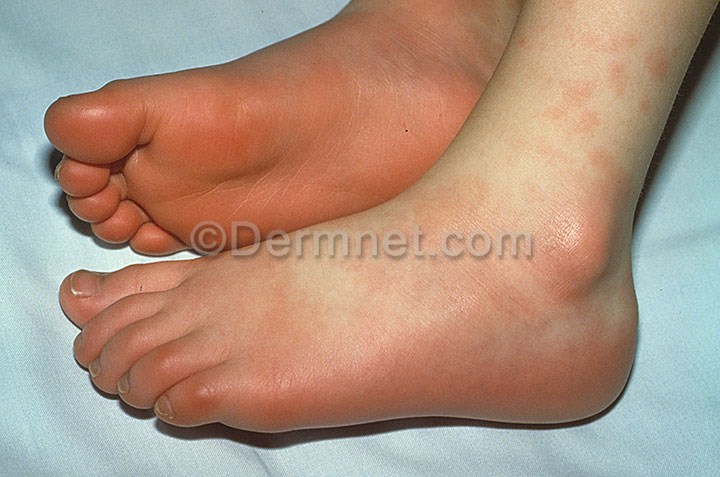
Disease: Exanthems and Drug Eruptions